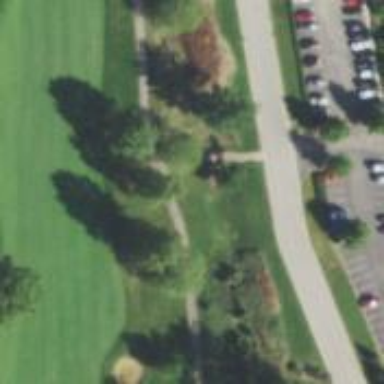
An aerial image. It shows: Path for both road and golf.